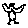
Label: bird